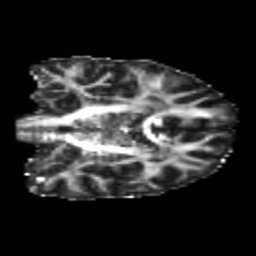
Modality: FA
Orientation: coronal
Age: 21
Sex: male
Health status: healthy
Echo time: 0.074 s